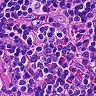
Metastatic tissue present: no